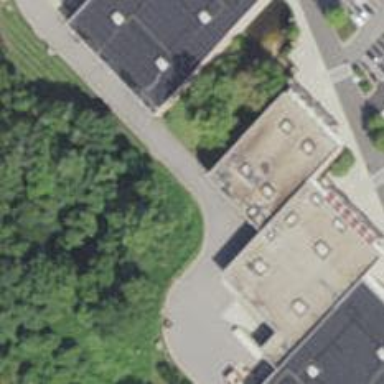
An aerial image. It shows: Building.